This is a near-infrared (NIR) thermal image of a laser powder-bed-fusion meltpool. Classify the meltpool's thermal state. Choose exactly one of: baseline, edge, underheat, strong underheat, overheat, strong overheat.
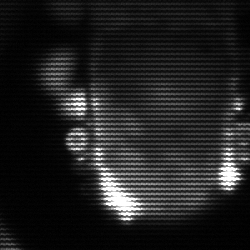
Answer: baseline